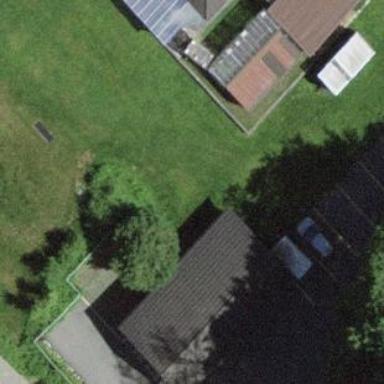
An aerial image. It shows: Garage building.